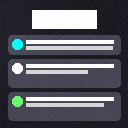
Screen state: on